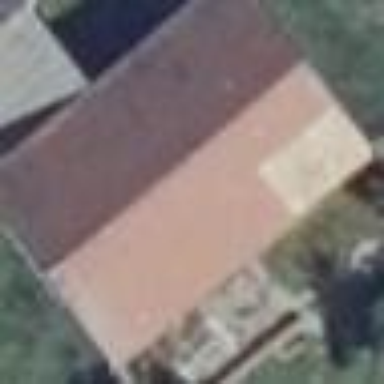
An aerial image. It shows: Building with gabled roof colored in red.